Question: I have problem. The coding is shown as below. When I run the program and enter "aaa", it shows error because it only catch arithmetic exception. How to add an appropriate codes to overcome the exception based on the problem occur?
'''
import java.io.* ;
public class FinallyPractice1
{
public static void main(String [])
{
BufferedReader stdin=new BufferedReader(new InputStreamReader(System.in));
String inData; int num=0, div=0;
try
{ System.out.println("Enter the numerator:");
inData=stdin.readLine();
num=Integer.parseInt(inData);
System.out.println("Enter the divisor:");
inData=stdin.readLine();
div=Integer.parseInt(inData);
System.out.println(num+"/"+div+" is "+(num/div));
}
catch(ArrayIndexOutOfBoundsException ae)
{
System.out.println("You can't divide "+ num + " by " + div);
}
catch(ArithmeticException aex)
{
System.out.println("You entered not a number: " + inData);
}
finally
{
System.out.println("If the division didn't work, you entered bad data.");
}
System.out.println("Good-by");
}
}
'''

I already find the answers! The coding is like below:
'''
import java.io.* ;
public class FinallyPractice1
{
public static void main(String [] a) throws IOException
{
BufferedReader stdin=new BufferedReader(new InputStreamReader(System.in));
String inData; int num=0, div=0;
try
{ System.out.println("Enter the numerator:");
inData=stdin.readLine();
div=Integer.parseInt(inData);
System.out.println("Enter the divisor:");
inData=stdin.readLine();
div=Integer.parseInt(inData);
System.out.println(num+"/"+div+" is "+(num/div));
}
catch(ArithmeticException ae)
{
System.out.println("ArithmeticException by " + div);
}
catch(ArrayIndexOutOfBoundsException ae)
{
System.out.println("You can't divide "+ num + " by " + div);
}
catch(NumberFormatException ae)
{
System.out.println("NumberException");
}
finally
{
System.out.println("If the division didn't work, you entered bad data.");
}
System.out.println("Good-by");
}
}
'''
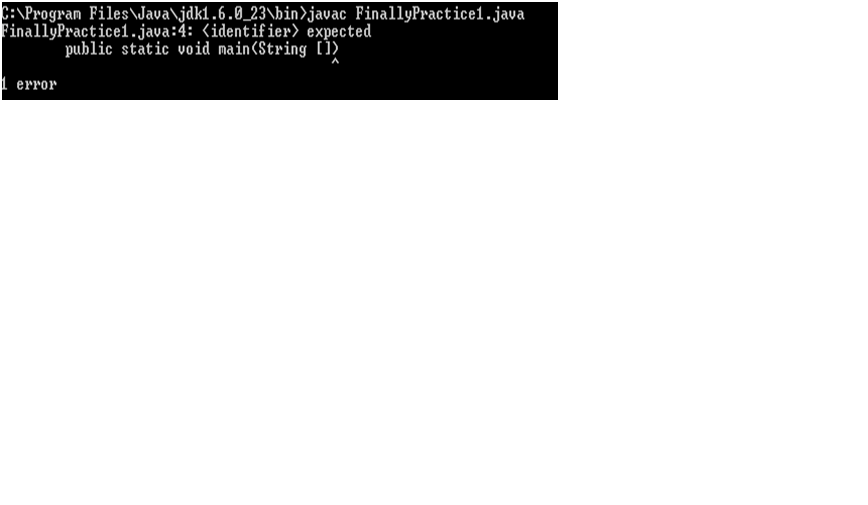
Answer: As you are deliberately inputting bad data "aaa", your statement:
'''
div=Integer.parseInt(inData);
'''
will throw a 'NumberFormatException'. You could add a catch block for this:
'''
...
} catch (NumberFormatException nfe) {
System.err.println(nfe);
// more error handling
} catch ...
'''